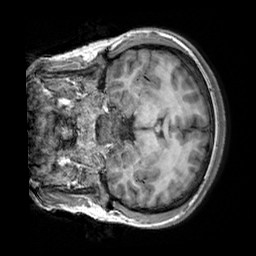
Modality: T1w
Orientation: coronal
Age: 21
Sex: female
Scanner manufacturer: siemens
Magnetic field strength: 3 T
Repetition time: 2.3 s
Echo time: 0.00303 s